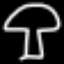
Label: mushroom